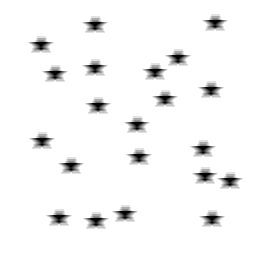
Squares: 0
Triangles: 0
Stars: 21
Total shapes: 21